Question: I have a database in precreated and inserted in assets folder, unfortunately I cannot access the database.
When I try to use a command to access the DB, for example
'''
DataBaseHelper myDbHelper = new DataBaseHelper(this);
myDbHelper = new DataBaseHelper(this);
try {
myDbHelper.openDataBase();
}catch(SQLException sqle){
throw sqle;
}
'''
I get this error:
'''
E/AndroidRuntime(5390): java.lang.RuntimeException: Unable to start activity ComponentInfo{com.mysoftware.app/com.mysoftware.app.Home}: android.database.sqlite.SQLiteException: unable to open database file
'''
My DataBaseHelper class is:
'''
public class DataBaseHelper extends SQLiteOpenHelper{
private static String DB_PATH = "/data/data/com.mysoftware.app/databases/";
private static String DB_NAME = "DBTestate";
private SQLiteDatabase myDataBase;
private final Context myContext;
public DataBaseHelper(Context context) {
super(context, DB_NAME, null, 1);
this.myContext = context;
}
public void createDataBase() throws IOException{
boolean dbExist = checkDataBase();
SQLiteDatabase db_Read = null;
if(dbExist){
//do nothing - database already exist
}else{
//By calling this method and empty database will be created into the default system path
//of your application so we are gonna be able to overwrite that database with our database.
this.getReadableDatabase();
db_Read = this.getReadableDatabase();
db_Read.close();
try {
copyDataBase();
} catch (IOException e) {
throw new Error("Error copying database");
}
}
}
private boolean checkDataBase(){
SQLiteDatabase checkDB = null;
try{
String myPath = DB_PATH + DB_NAME;
checkDB = SQLiteDatabase.openDatabase(myPath, null, SQLiteDatabase.OPEN_READONLY);
}catch(SQLiteException e){
//database does't exist yet.
}
if(checkDB != null){
checkDB.close();
}
return checkDB != null ? true : false;
}
private void copyDataBase() throws IOException{
//Open your local db as the input stream
InputStream myInput = myContext.getAssets().open(DB_NAME);
// Path to the just created empty db
String outFileName = DB_PATH + DB_NAME;
//Open the empty db as the output stream
OutputStream myOutput = new FileOutputStream(outFileName);
//transfer bytes from the inputfile to the outputfile
byte[] buffer = new byte[1024];
int length;
while ((length = myInput.read(buffer))>0){
myOutput.write(buffer, 0, length);
}
//Close the streams
myOutput.flush();
myOutput.close();
myInput.close();
}
public void openDataBase() throws SQLException{
//Open the database
String myPath = DB_PATH + DB_NAME;
myDataBase = SQLiteDatabase.openDatabase(myPath, null, SQLiteDatabase.OPEN_READONLY);
}
@Override
public synchronized void close() {
if(myDataBase != null)
myDataBase.close();
super.close();
}
@Override
public void onCreate(SQLiteDatabase db) {
}
@Override
public void onUpgrade(SQLiteDatabase db, int oldVersion, int newVersion) {
}
....
}
'''
My database structure :

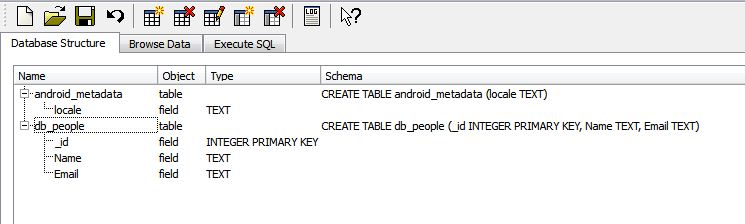
Answer: Try the sample code <URL>. Find the full working example & follow it.
Code explination & detail can be found <URL>.